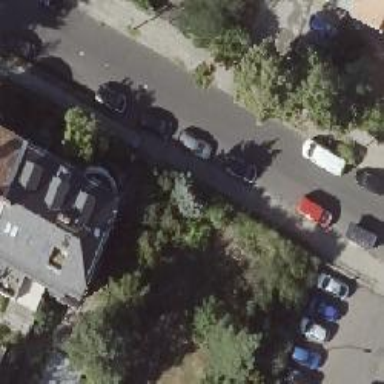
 and parallel parking lanes on both sides as well."